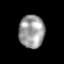
Tissue: prostate
Cell type: Epithelial cells
Senescence score: 0.2898
Nuclear area (px): 826
Mean DAPI intensity: 156.211